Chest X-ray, PA view. Patient: 56 years old, sex F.
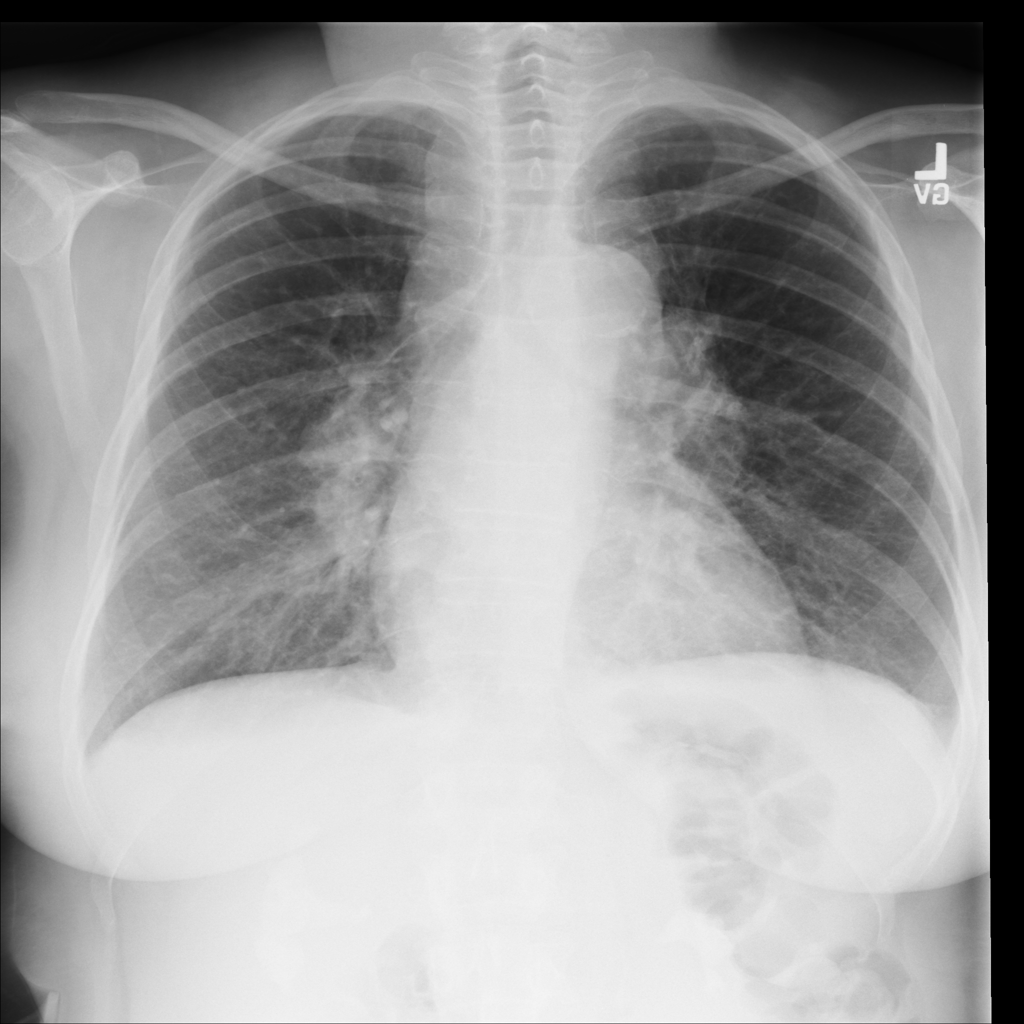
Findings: No Finding